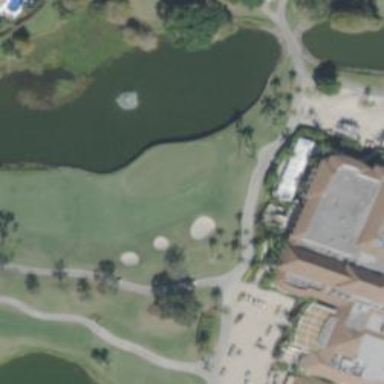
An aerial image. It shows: Golf hole.